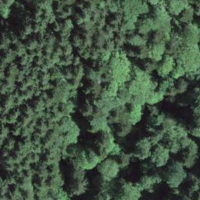
EUNIS habitat code: 44
Species observed at this site:
Equisetum sylvaticum